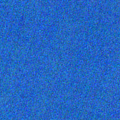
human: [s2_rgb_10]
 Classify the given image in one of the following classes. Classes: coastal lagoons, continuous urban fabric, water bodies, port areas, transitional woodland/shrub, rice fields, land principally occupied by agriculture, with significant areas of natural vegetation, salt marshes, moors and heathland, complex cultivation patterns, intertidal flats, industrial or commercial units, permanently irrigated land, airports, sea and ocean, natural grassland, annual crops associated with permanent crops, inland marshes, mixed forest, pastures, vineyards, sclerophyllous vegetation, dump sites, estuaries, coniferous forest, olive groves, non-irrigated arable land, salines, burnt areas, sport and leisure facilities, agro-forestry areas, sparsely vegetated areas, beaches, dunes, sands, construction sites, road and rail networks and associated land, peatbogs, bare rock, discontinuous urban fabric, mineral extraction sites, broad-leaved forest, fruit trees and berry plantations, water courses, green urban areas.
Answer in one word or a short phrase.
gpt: sea and ocean